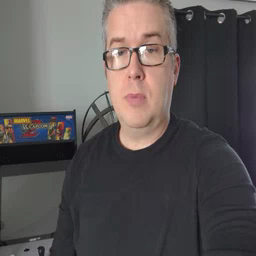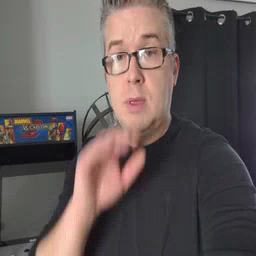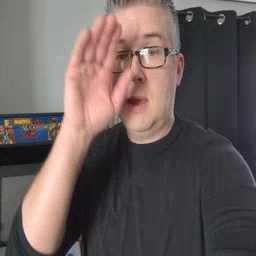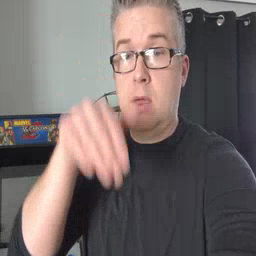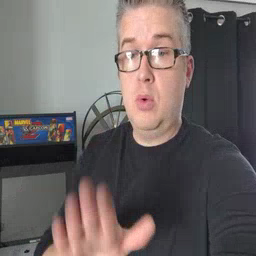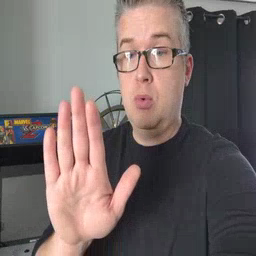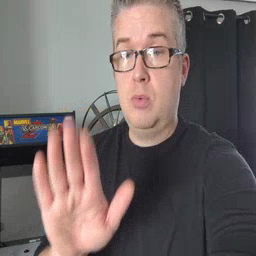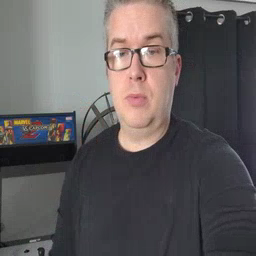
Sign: elephant